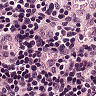
Metastatic tissue present: no